Interaction volume radius: 5 \u00c5
Interaction volume height: 10 \u00c5
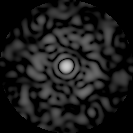
Disorder parameter: 0.7853